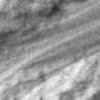
Label: no_change